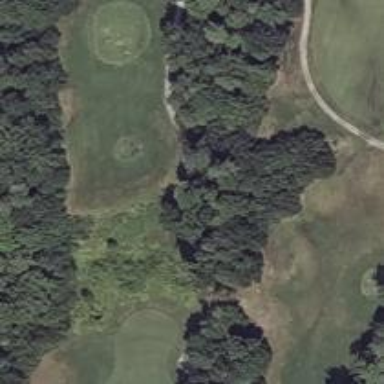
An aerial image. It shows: Golf hole.